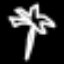
Label: palm tree